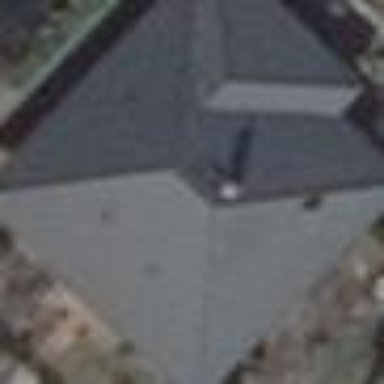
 oriented along its length. The roof is colored in grey."